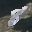
Label: 8